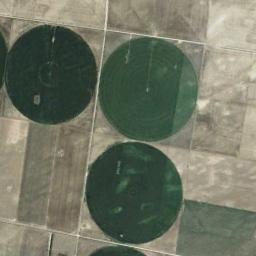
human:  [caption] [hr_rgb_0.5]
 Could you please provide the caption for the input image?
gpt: The round field is in the square .

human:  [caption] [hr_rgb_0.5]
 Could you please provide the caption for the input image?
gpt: Three dark green, Light green mixed circular farms of different sizes, .

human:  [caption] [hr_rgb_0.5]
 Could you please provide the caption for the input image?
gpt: There are some green circle farmland and bare square farmland .

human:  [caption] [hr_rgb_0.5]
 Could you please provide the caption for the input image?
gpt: There are three circular farmlands of the same sizes .

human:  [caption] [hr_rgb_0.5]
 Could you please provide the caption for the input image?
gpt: Three dark green circular farmlands are surrounded by some rectangular farmlands .